Question: I pasted all files of one folder into another, now it is showing something like this,,

How can I remove Project within Project and Make one Main Root.
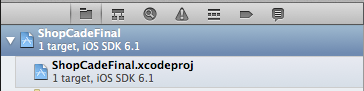
Answer: This one is super easy to fix -- What you've accidentally done is drop the 'ShopCadeFinal.xcodeproj' into your Project Navigator. It is important to recognize that the Project Navigator view of your project is a tree that you manage and not necessarily a 1:1 representation of the filesystem. If you'd rather, you can think of each of the items in the Project Navigator as a link or shortcut to a file on disk. This means that your project organization can in fact be different from that of the on-disk filesystem. Good in that you can safely reorganize files in your project without having to move files around your filesystem or SCM, but that flexibility comes as the risk of accidentally duplicating entries in your project just as you've done with ShopCadeFinal.xcodeproj.
You are probably going to kick yourself because this is so easy:
1. Click on the nested 'ShopCadeFinal.xcodeproj' item
2. Push your delete button.
3. Select 'Remove Reference'.
4. The shortcut to the nested .xcodeproj is gone!
Nope! Not at all as long as you've selected the 'Remove Reference' option instead of 'Move to Trash'. The nuances about the Project Navigator being a collection of links or shortcuts from the mini-lecture at the top of this answer is the key -- You are simply removing the duplicate .xcodeproj reference in your Project Navigator, not actually deleting anything from disk.
In just the same way -- select the duplicate reference, push delete and select 'Remove Reference'.
Tack a note on this answer with what you are seeing and lets see if we can figure it out!